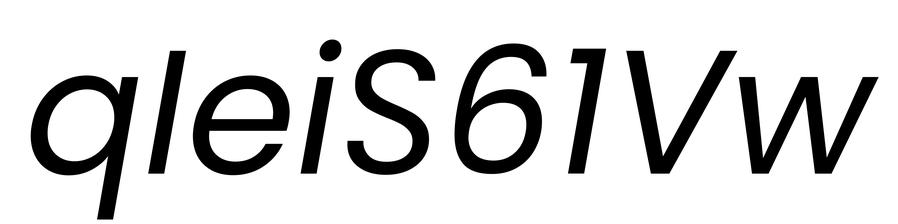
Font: Poppins-Italic